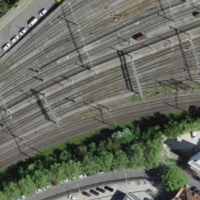
EUNIS habitat code: 57
Species observed at this site:
Lamium maculatum